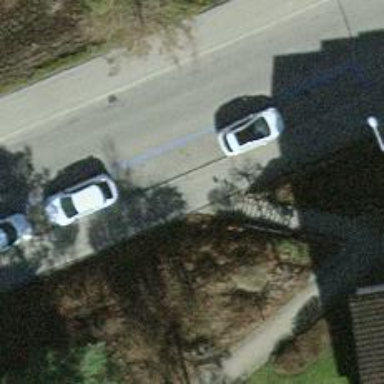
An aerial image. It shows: Road with steps.